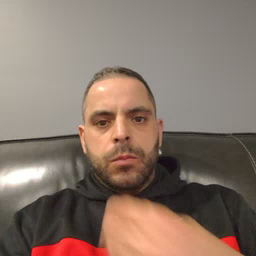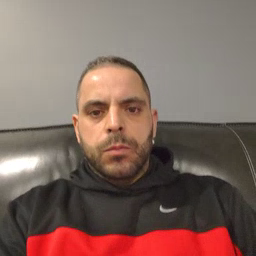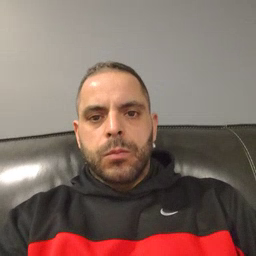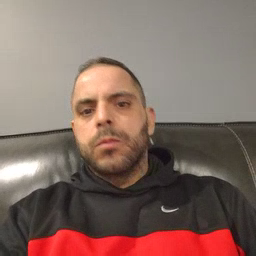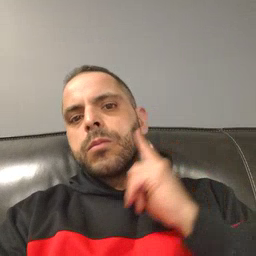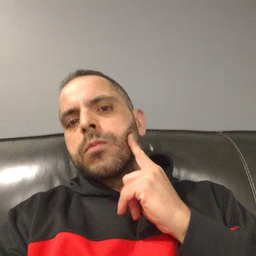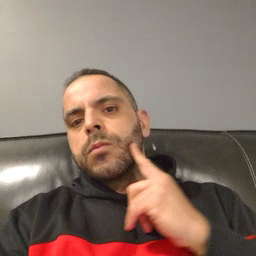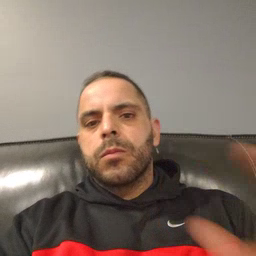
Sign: cheek